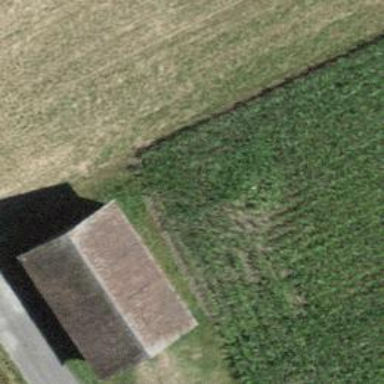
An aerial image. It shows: Barn.